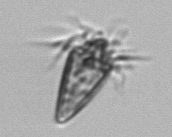
Label: Strombidium_tintinnodes